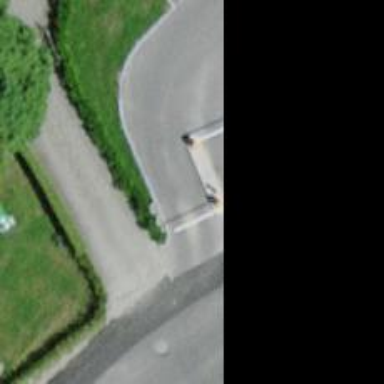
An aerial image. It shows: Lift gate barrier.